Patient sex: F
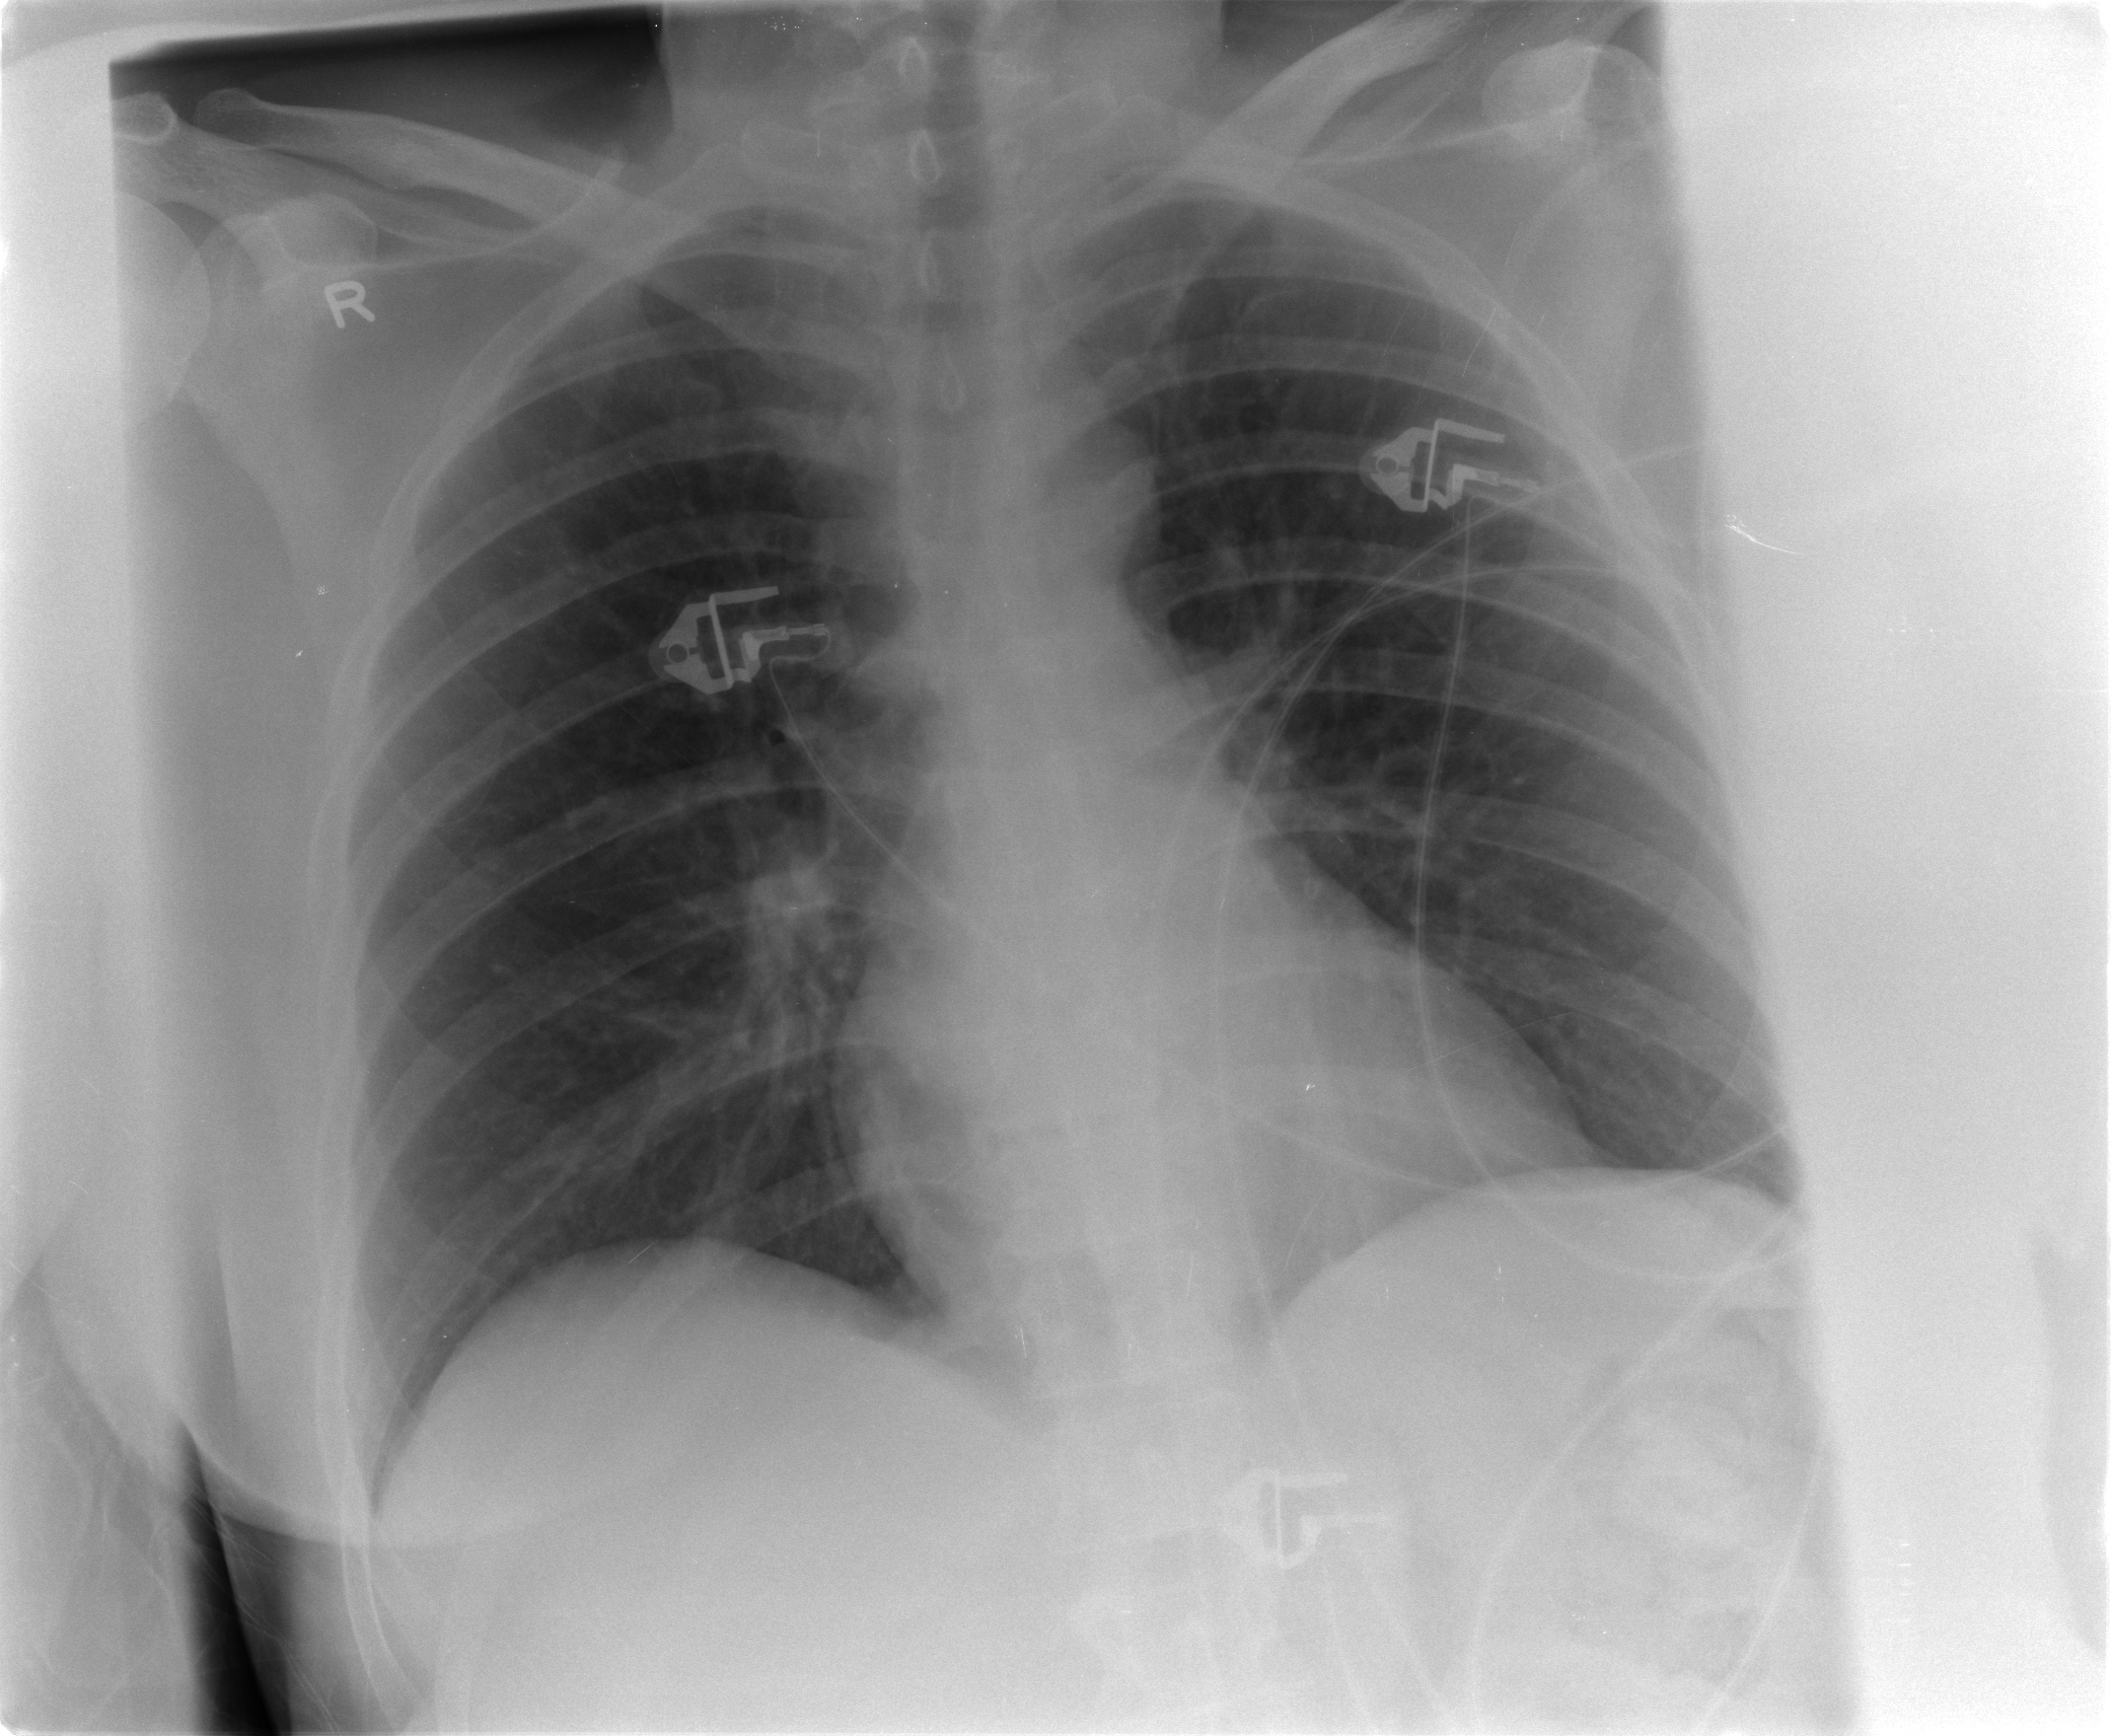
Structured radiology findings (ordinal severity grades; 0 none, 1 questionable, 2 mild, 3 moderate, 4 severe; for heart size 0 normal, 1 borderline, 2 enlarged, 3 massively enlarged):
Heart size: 0
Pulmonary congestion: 1
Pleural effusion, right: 0
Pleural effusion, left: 0
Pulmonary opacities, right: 1
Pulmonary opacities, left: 0
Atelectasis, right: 2
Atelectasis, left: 0